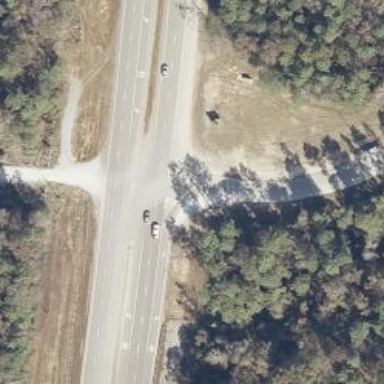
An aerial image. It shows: Trunk link highway.